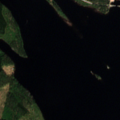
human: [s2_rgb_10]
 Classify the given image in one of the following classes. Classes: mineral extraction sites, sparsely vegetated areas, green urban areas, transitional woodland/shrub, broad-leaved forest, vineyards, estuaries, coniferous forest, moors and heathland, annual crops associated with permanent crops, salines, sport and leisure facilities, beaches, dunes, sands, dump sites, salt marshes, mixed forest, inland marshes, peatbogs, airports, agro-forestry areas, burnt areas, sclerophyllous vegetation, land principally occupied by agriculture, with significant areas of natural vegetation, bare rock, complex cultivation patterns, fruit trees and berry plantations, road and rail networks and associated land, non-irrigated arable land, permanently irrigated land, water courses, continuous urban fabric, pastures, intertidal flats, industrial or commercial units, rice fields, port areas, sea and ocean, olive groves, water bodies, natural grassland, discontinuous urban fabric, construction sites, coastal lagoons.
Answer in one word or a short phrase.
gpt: coniferous forest, mixed forest, water bodies